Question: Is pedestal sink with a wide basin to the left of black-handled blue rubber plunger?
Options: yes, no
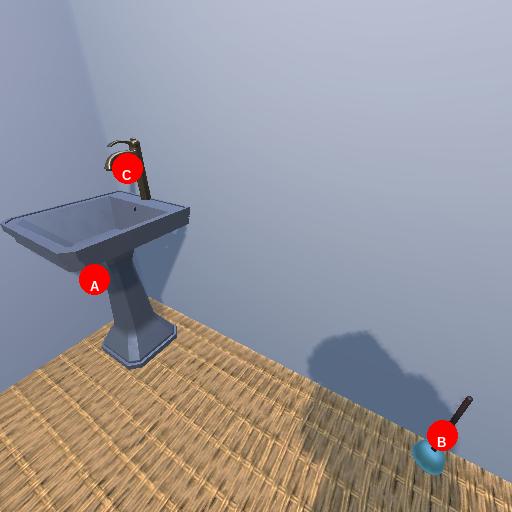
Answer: yes